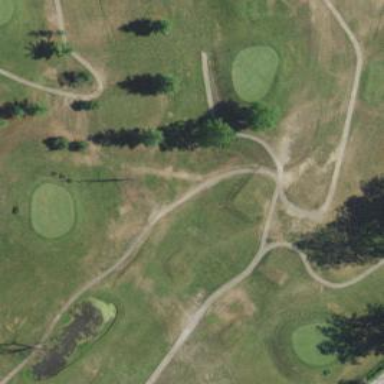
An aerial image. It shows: Service road used as golf cart path.